Question: Brand new installation of IDEA 11 and Device Convigurations screen looks like this.

As I found from IDEA's docs, the default content is pulled from the XML file located at
'Default configurations are stored in Sdk_Directory/tools/lib/devices.xml'
I found this file and saw that it is full of content. However, Device configurations screen is still empty.
To repeat this is a brand new installation of IDEA 11 (the same with IDEA 12 preview) and brand new installation of Android SDK.
Why is this happening and how to fix this?
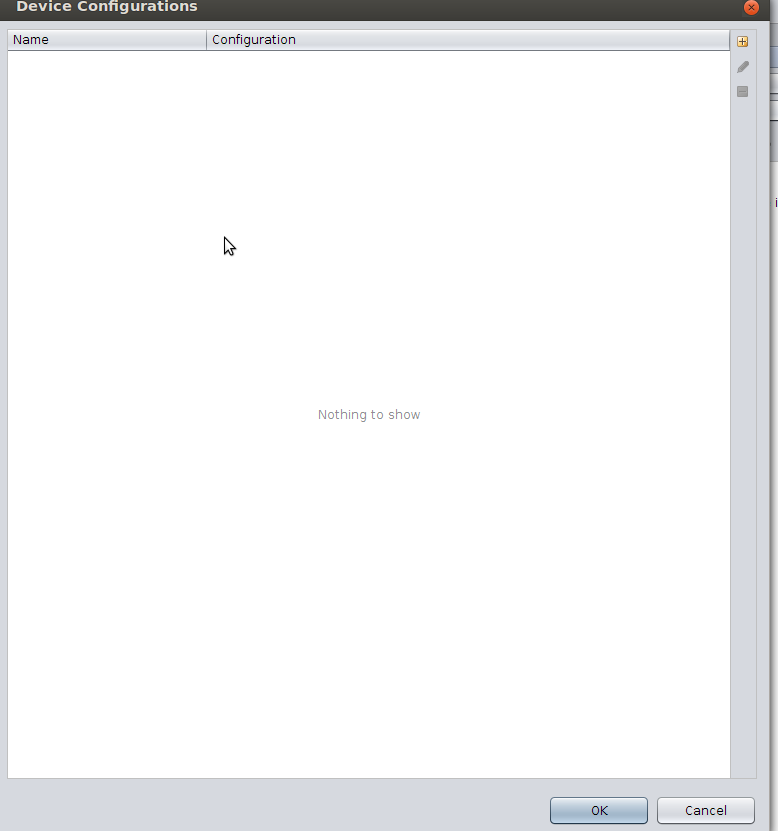
Answer: How I solved this issue!
This quote of IntelliJ team helped me
> '''
1. Custom configurations are stored in Home_Directory/.android/devices.xml
2. Default configurations are stored in Sdk_Directory/tools/lib/devices.xml
'''
1. installed brand new Android SDK
2. pulled devices.xml file from Sdk_Directory/tools/lib/devices.xml
3. copied it to Home_Directory/.android/devices.xml
Preview pane returned to previous state with .
PS. this is a solution for Linux, but the same file exists in windows versions as well